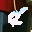
Label: 4